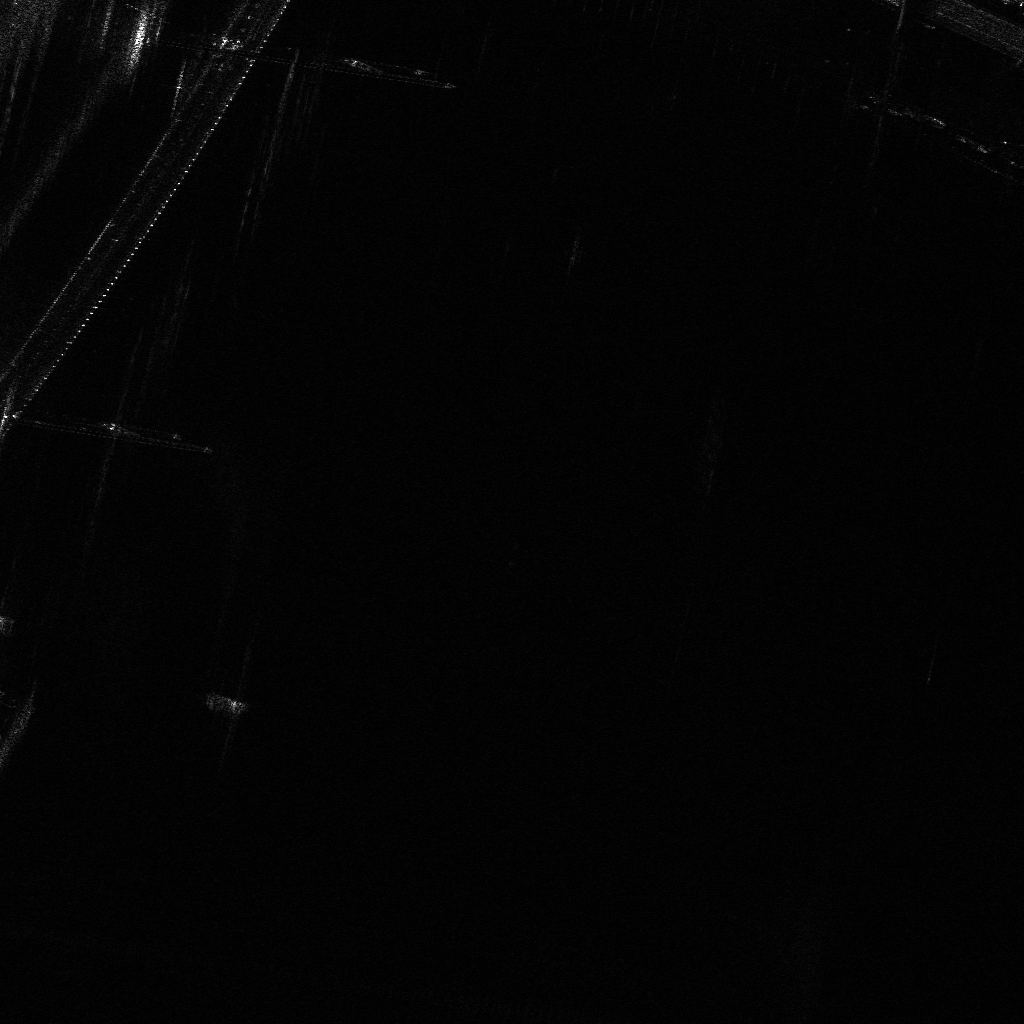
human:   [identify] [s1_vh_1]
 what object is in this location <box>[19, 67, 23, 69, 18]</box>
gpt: <ref>1 medium container at the left</ref>